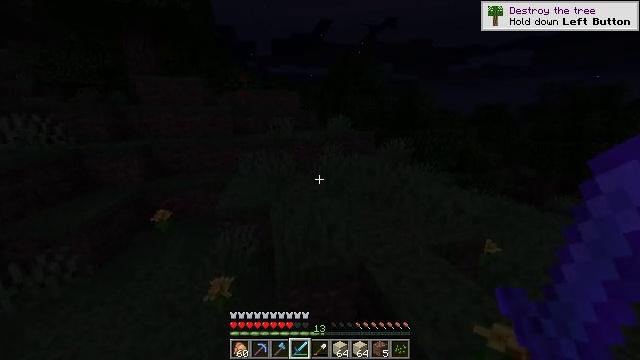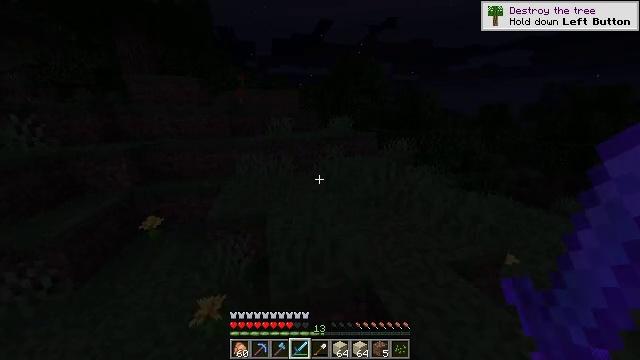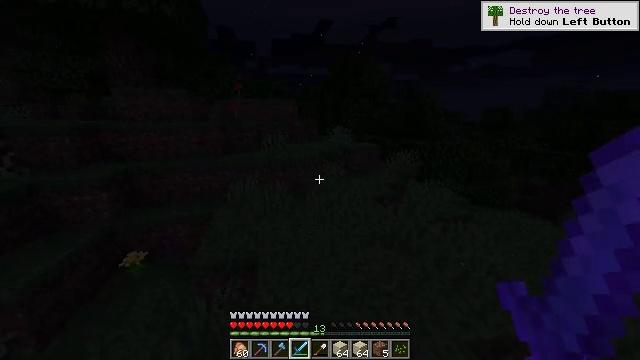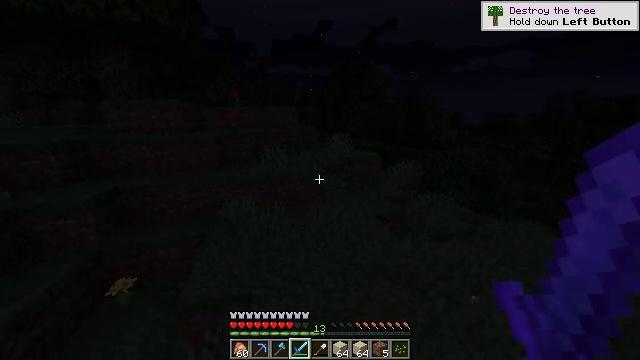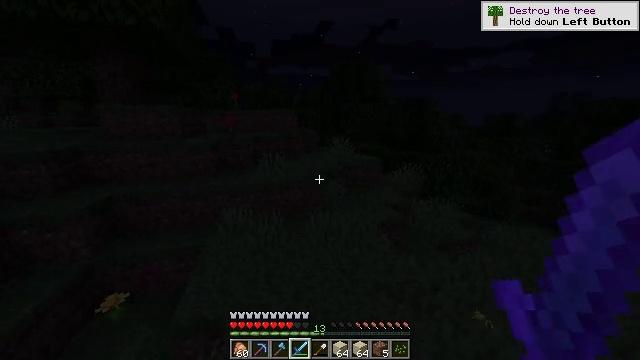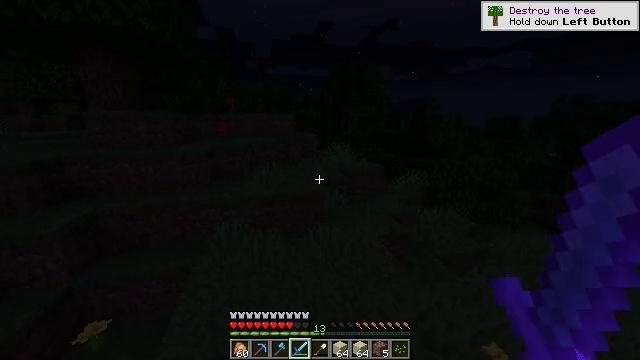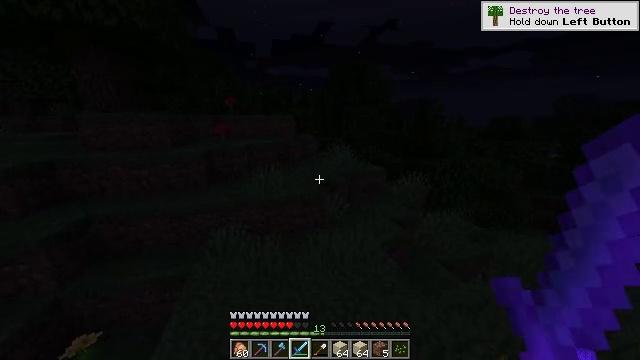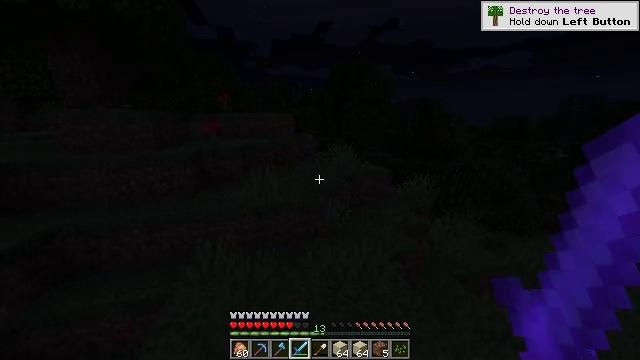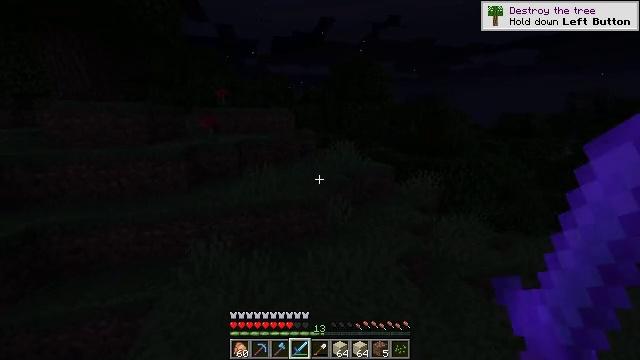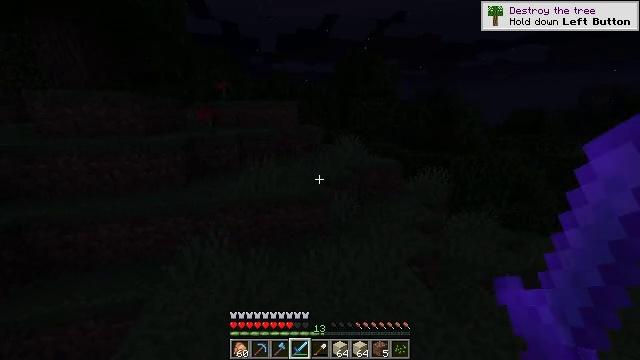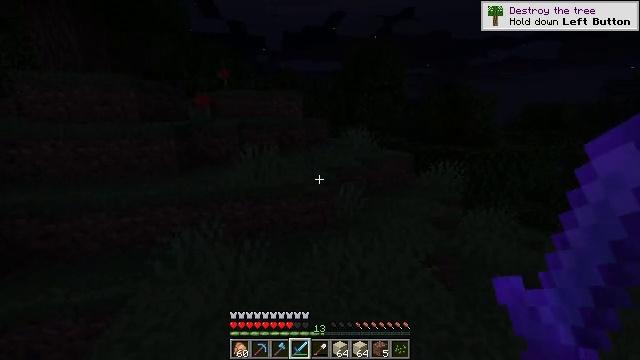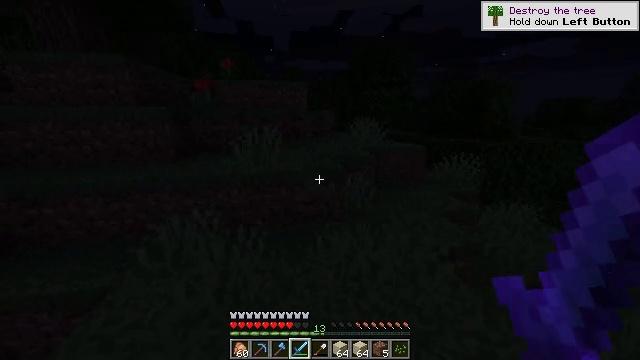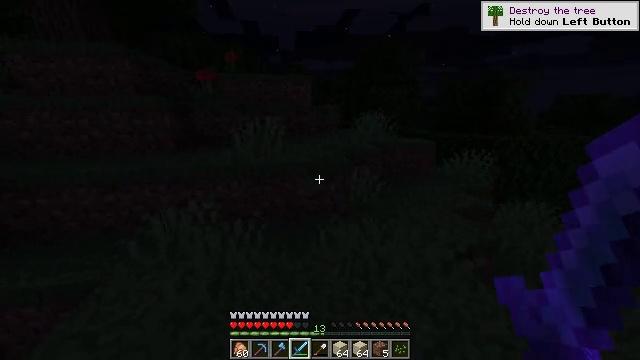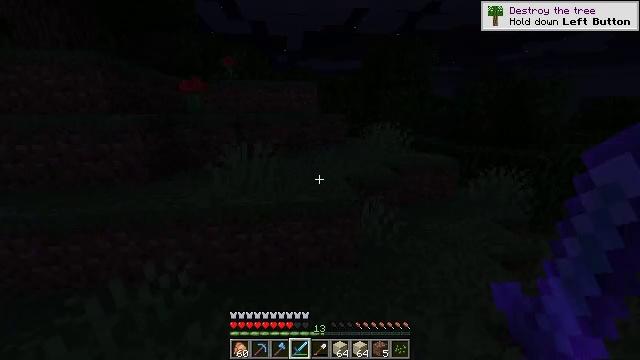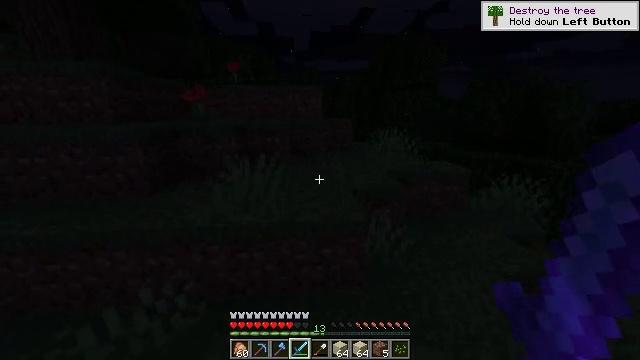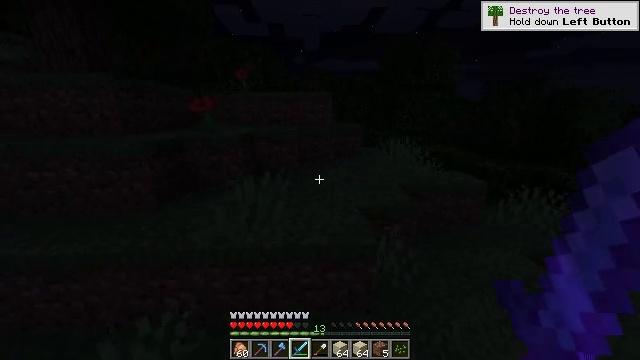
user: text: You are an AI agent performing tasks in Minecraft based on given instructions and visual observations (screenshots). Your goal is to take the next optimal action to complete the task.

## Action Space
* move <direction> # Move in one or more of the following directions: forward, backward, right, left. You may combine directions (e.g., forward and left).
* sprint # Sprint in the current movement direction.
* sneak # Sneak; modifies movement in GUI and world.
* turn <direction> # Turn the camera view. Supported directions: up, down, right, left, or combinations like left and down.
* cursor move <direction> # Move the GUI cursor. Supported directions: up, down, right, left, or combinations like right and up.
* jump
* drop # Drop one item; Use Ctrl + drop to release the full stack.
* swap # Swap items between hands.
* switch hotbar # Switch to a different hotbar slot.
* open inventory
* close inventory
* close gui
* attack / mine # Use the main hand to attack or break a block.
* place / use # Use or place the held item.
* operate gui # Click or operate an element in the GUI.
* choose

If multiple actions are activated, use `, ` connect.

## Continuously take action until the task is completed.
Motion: motion action
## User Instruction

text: Break oak leaves from the trees.
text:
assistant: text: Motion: move forward, sprint, jump
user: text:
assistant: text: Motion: move forward, sprint, jump
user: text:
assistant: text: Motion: move forward, sprint, jump
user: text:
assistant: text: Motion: move forward, sprint, jump
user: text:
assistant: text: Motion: move forward, jump
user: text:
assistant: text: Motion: move forward, jump
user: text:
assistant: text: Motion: move forward, jump
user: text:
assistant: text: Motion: move forward, jump
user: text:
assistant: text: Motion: move forward, turn left, jump
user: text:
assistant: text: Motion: move forward, turn left, jump
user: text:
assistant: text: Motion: move forward, sprint, turn left, jump
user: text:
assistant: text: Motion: move forward, sprint, turn left, jump
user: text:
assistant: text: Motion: move forward, sprint, turn left, jump
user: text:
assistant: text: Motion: move forward, sprint, turn left, jump
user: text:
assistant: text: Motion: move forward, sprint, turn left, jump
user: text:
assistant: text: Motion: move forward, turn left, jump
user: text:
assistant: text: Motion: move forward, jump
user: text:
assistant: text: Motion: move forward, turn left, jump
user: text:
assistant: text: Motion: move forward, turn left, jump
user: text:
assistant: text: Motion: move forward, turn left, jump
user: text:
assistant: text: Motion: move forward, turn left and up, jump
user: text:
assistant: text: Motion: move forward, sprint, turn left, jump
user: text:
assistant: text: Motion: move forward, sprint, turn left, jump
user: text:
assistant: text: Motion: move forward, sprint, turn left, jump
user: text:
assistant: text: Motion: move forward, sprint, turn left, jump
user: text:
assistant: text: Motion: move forward, sprint, turn left, jump
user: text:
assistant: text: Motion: move forward, turn left, jump
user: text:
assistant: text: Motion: move forward, jump
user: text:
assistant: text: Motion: move forward, jump
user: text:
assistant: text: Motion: move forward, jump